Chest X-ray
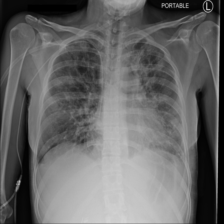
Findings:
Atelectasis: negative
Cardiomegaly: negative
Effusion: negative
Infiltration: negative
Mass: negative
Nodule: negative
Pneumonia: negative
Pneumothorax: negative
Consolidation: negative
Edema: negative
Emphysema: negative
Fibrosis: negative
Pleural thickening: negative
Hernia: negative